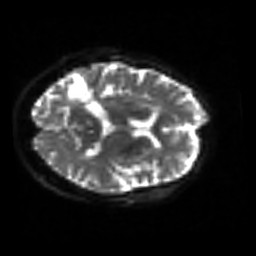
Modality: sbref
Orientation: axial
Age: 62
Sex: female
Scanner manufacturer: siemens
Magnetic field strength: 3 T
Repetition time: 3.2 s
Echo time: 0.081 s